Question: I have an issue that I am struggling to grasp. Any help would be greatly appreciated.
I have an Object, and I assign the current object state to a property on the current object.
example below:
'''
var product = {
ropeType: 'blah',
ropePrice: 'blah',
ropeSections: {
name: 'blaah',
price: 'blaah'
},
memory: false
}
product.memory = product;
'''
Now when I look at the product object within the console I get a inifinite recursion of Product.memory.Product.memory.Product....
screenshot below:

I know its something to do with that an object references itself, but I cannot seem to grasp the concept. Could someone explain?
The reason I am trying to do something like this is to save in local storage the current state of the object.
I hope I have made sense.
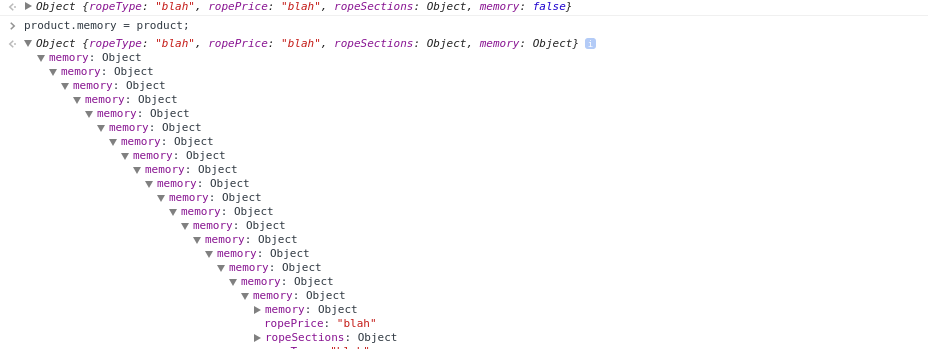
Answer: > I assign the current object state to a property on the current object.
No, you created a property that referred to itself.
If you want to save the current state of the property then you need to clone the object.
If you want to create a (shallow) copy of an object then you can use:
'''
function clone(obj) {
if(obj === null || typeof(obj) !== 'object' || 'isActiveClone' in obj)
return obj;
var temp = obj.constructor();
for(var key in obj) {
if(Object.prototype.hasOwnProperty.call(obj, key)) {
obj['isActiveClone'] = null;
temp[key] = obj[key];
delete obj['isActiveClone'];
}
}
return temp;
}
'''
<URL> - and modified slightly to do a shallow copy rather than recursive deep copy]
then do:
'''
product.memory = clone( product );
'''
You may find you get the issues with recursion if you clone it a second time and it copies the 'product.memory' along with the rest of the object. In that case just 'delete product.memory' before doing subsequent clones.
Something like:
'''
function saveCurrentState( obj ){
if ( 'memory' in obj )
delete obj.memory;
obj.memory = clone( obj );
}
'''
If you want a deep copy then you can do:
'''
function deepCopy(obj){
return JSON.parse(JSON.stringify(obj));
}
'''
<URL> - but note the caveats it has for Date objects]